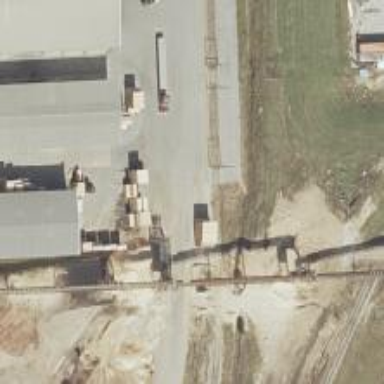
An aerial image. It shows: Rail spur service.